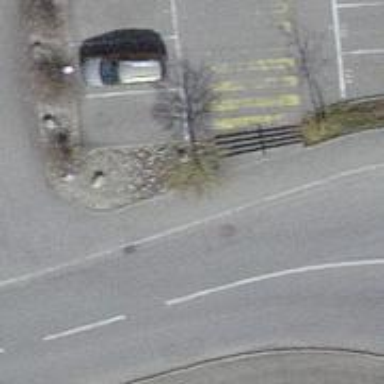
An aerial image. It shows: Set of steps on the road.